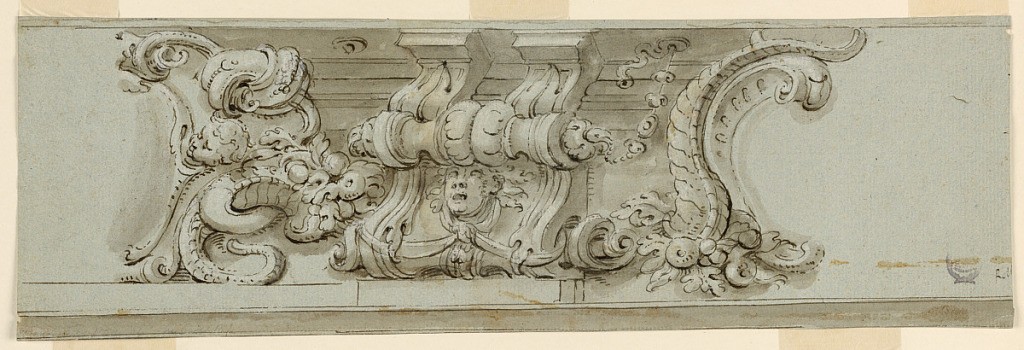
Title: Design for a Ceiling Decoration
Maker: Giuseppe Maria Rolli, Italian, 1645 - 1727
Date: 1690–1720
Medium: Black chalk, pen and ink, brush and watercolor on paper
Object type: Drawing
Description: An imaginary frieze in which escutcheon are to alternate with brackets and a projecting entablature are shown obliquely from beneath. A bracket with a mask and a double top is flanked by a right half of a scrollwork escutcheon with a child's head, and by the left half of an escutcheon showing a cornucopia, at right.